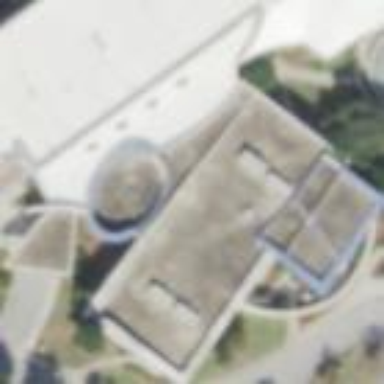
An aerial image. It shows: Clinic building providing healthcare services.